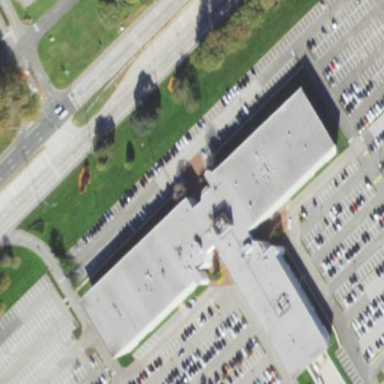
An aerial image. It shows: Commercial building.